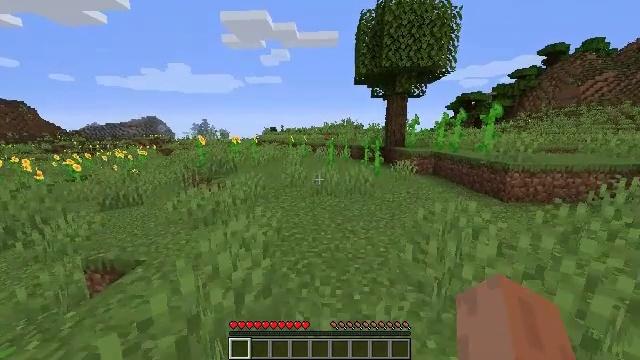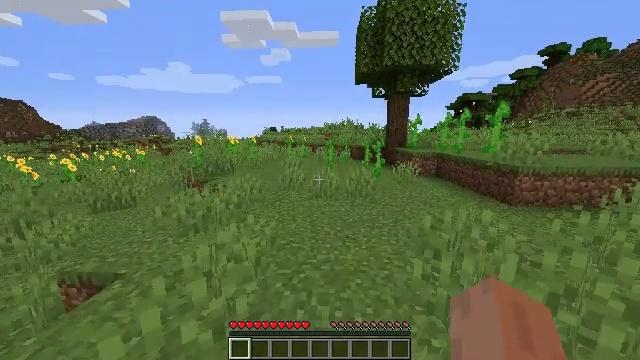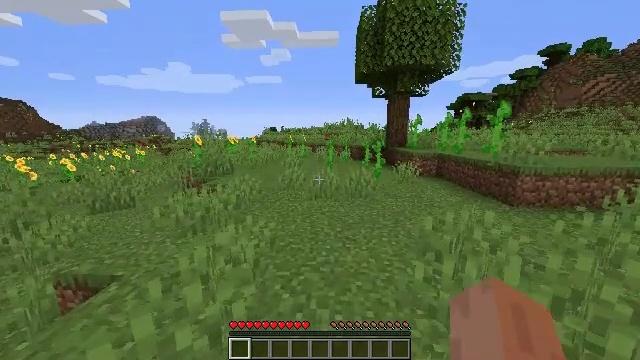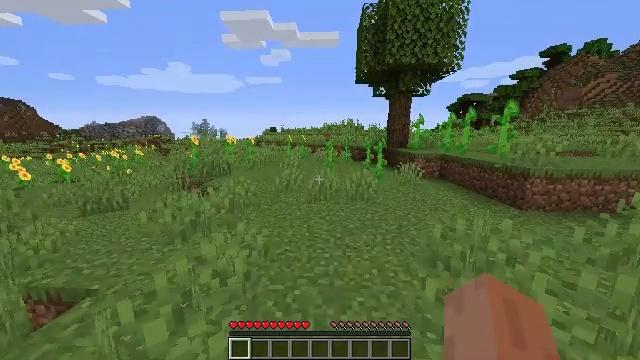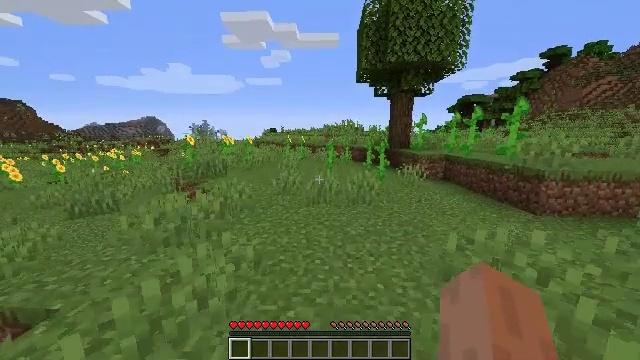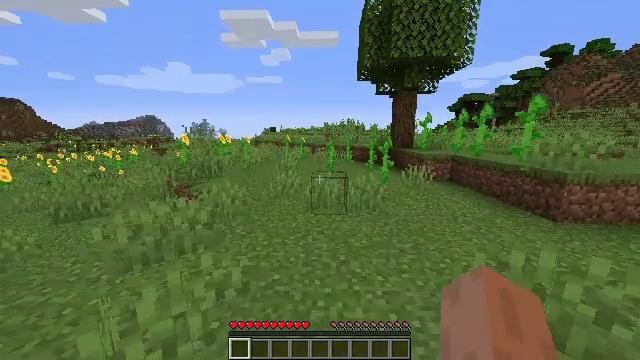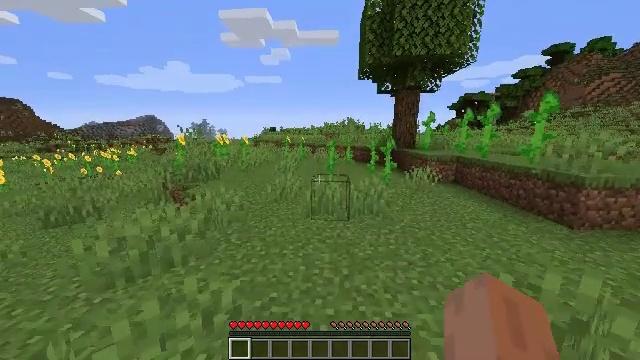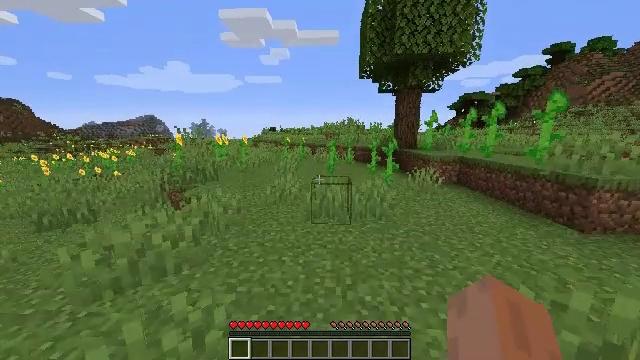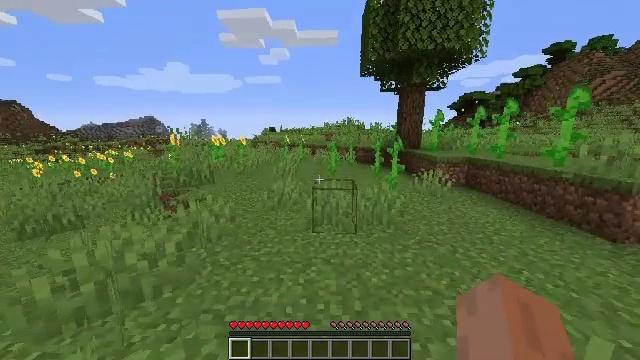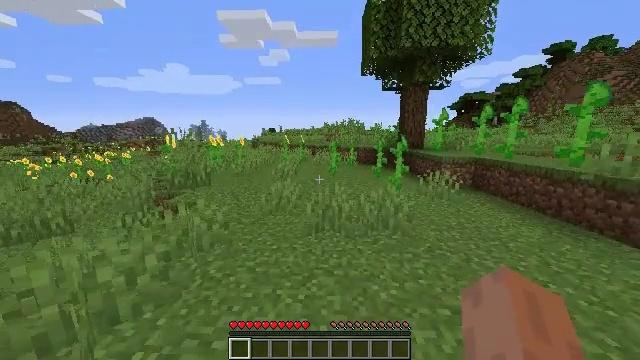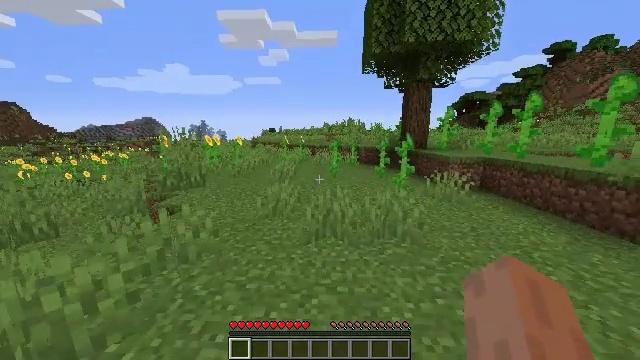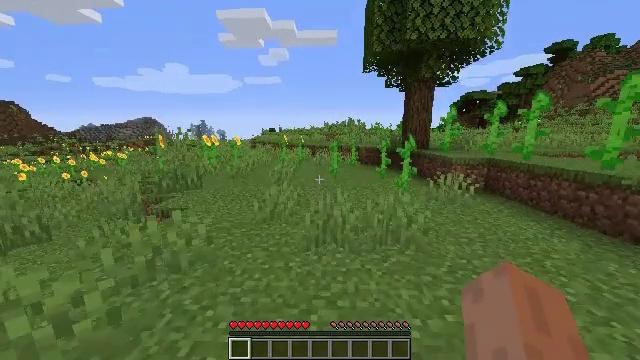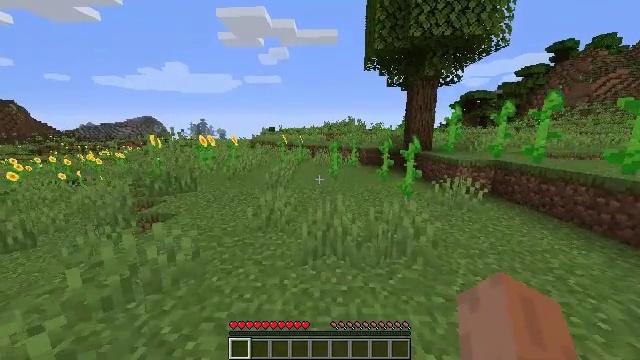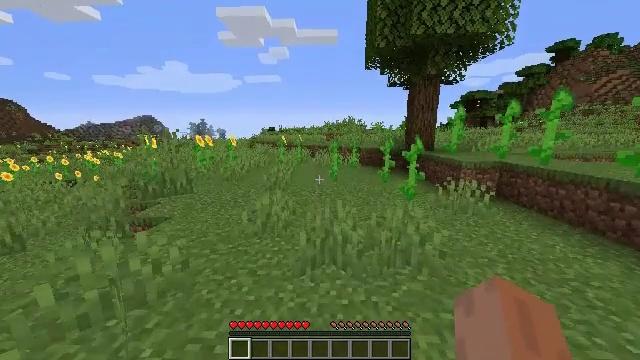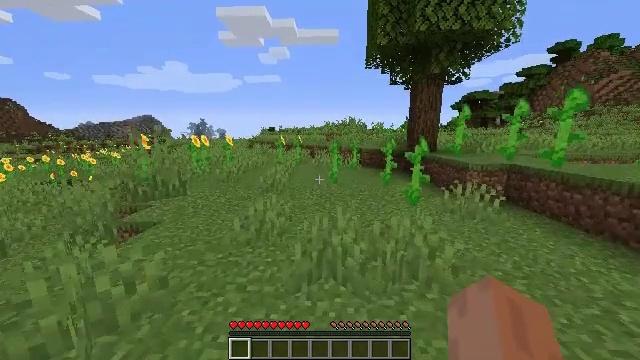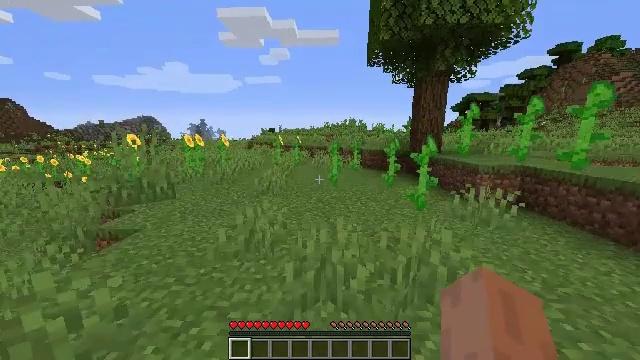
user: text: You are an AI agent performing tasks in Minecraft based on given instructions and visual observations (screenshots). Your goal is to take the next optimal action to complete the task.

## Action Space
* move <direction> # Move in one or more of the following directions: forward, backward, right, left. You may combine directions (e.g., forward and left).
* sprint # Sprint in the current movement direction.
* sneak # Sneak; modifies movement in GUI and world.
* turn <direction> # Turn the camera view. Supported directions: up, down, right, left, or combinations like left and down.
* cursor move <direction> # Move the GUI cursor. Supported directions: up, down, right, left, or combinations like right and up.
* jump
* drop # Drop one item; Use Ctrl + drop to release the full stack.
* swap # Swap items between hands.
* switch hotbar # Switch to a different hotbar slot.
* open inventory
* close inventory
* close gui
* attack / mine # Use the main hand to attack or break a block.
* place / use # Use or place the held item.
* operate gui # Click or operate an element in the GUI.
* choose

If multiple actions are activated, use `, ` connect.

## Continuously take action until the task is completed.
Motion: motion action
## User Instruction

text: Gather some oak planks.
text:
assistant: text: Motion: move forward, attack / mine
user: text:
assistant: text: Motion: move forward, attack / mine
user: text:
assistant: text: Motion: move forward, attack / mine
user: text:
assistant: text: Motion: move forward, attack / mine
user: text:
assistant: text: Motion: move forward, attack / mine
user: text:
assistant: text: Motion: move forward, attack / mine
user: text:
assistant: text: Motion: move forward, attack / mine
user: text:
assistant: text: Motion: move forward, attack / mine
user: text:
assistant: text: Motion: move forward, attack / mine
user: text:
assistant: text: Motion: move forward, attack / mine
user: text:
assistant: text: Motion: move forward, attack / mine
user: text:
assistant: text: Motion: move forward, attack / mine
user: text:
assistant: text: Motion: move forward, attack / mine
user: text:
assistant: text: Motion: move forward, attack / mine
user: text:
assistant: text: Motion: move forward, attack / mine
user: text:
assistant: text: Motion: move forward, attack / mine
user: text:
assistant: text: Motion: move forward and move left, attack / mine
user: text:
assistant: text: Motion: move forward and move left, attack / mine
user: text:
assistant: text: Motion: move forward and move left, attack / mine
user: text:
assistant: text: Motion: move forward and move left, attack / mine
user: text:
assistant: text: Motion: move forward, attack / mine
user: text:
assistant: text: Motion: move forward, attack / mine
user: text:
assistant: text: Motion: move forward, attack / mine
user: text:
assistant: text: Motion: move forward, attack / mine
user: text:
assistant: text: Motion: move forward, attack / mine
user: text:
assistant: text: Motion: move forward, attack / mine
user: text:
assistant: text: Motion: move forward, attack / mine
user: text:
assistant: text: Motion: move forward, attack / mine
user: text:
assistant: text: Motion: move forward, attack / mine
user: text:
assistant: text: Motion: move forward, attack / mine